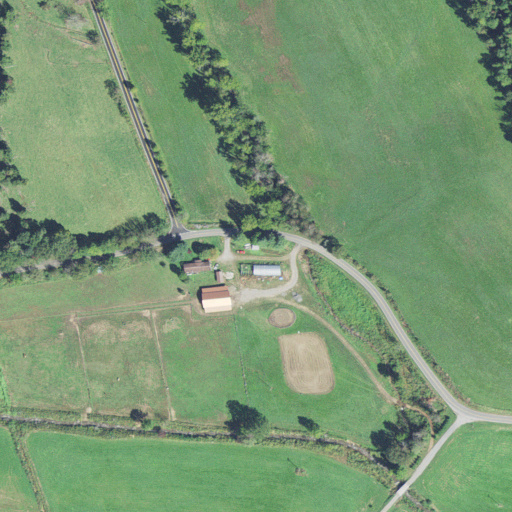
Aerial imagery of valley in North Carolina named Robinson Cove containing pasture, open development, cultivated crops, low intensity development, grassland, medium intensity development, and deciduous forest